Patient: sex M, age 55
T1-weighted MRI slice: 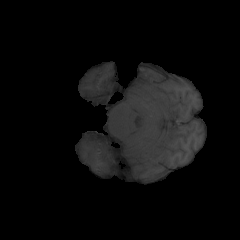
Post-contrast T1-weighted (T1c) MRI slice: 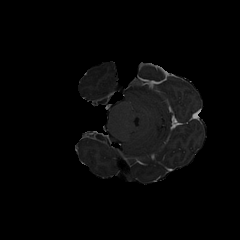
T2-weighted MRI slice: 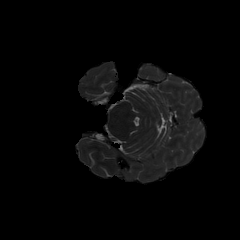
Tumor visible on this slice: no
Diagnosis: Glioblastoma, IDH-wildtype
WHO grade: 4